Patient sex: M
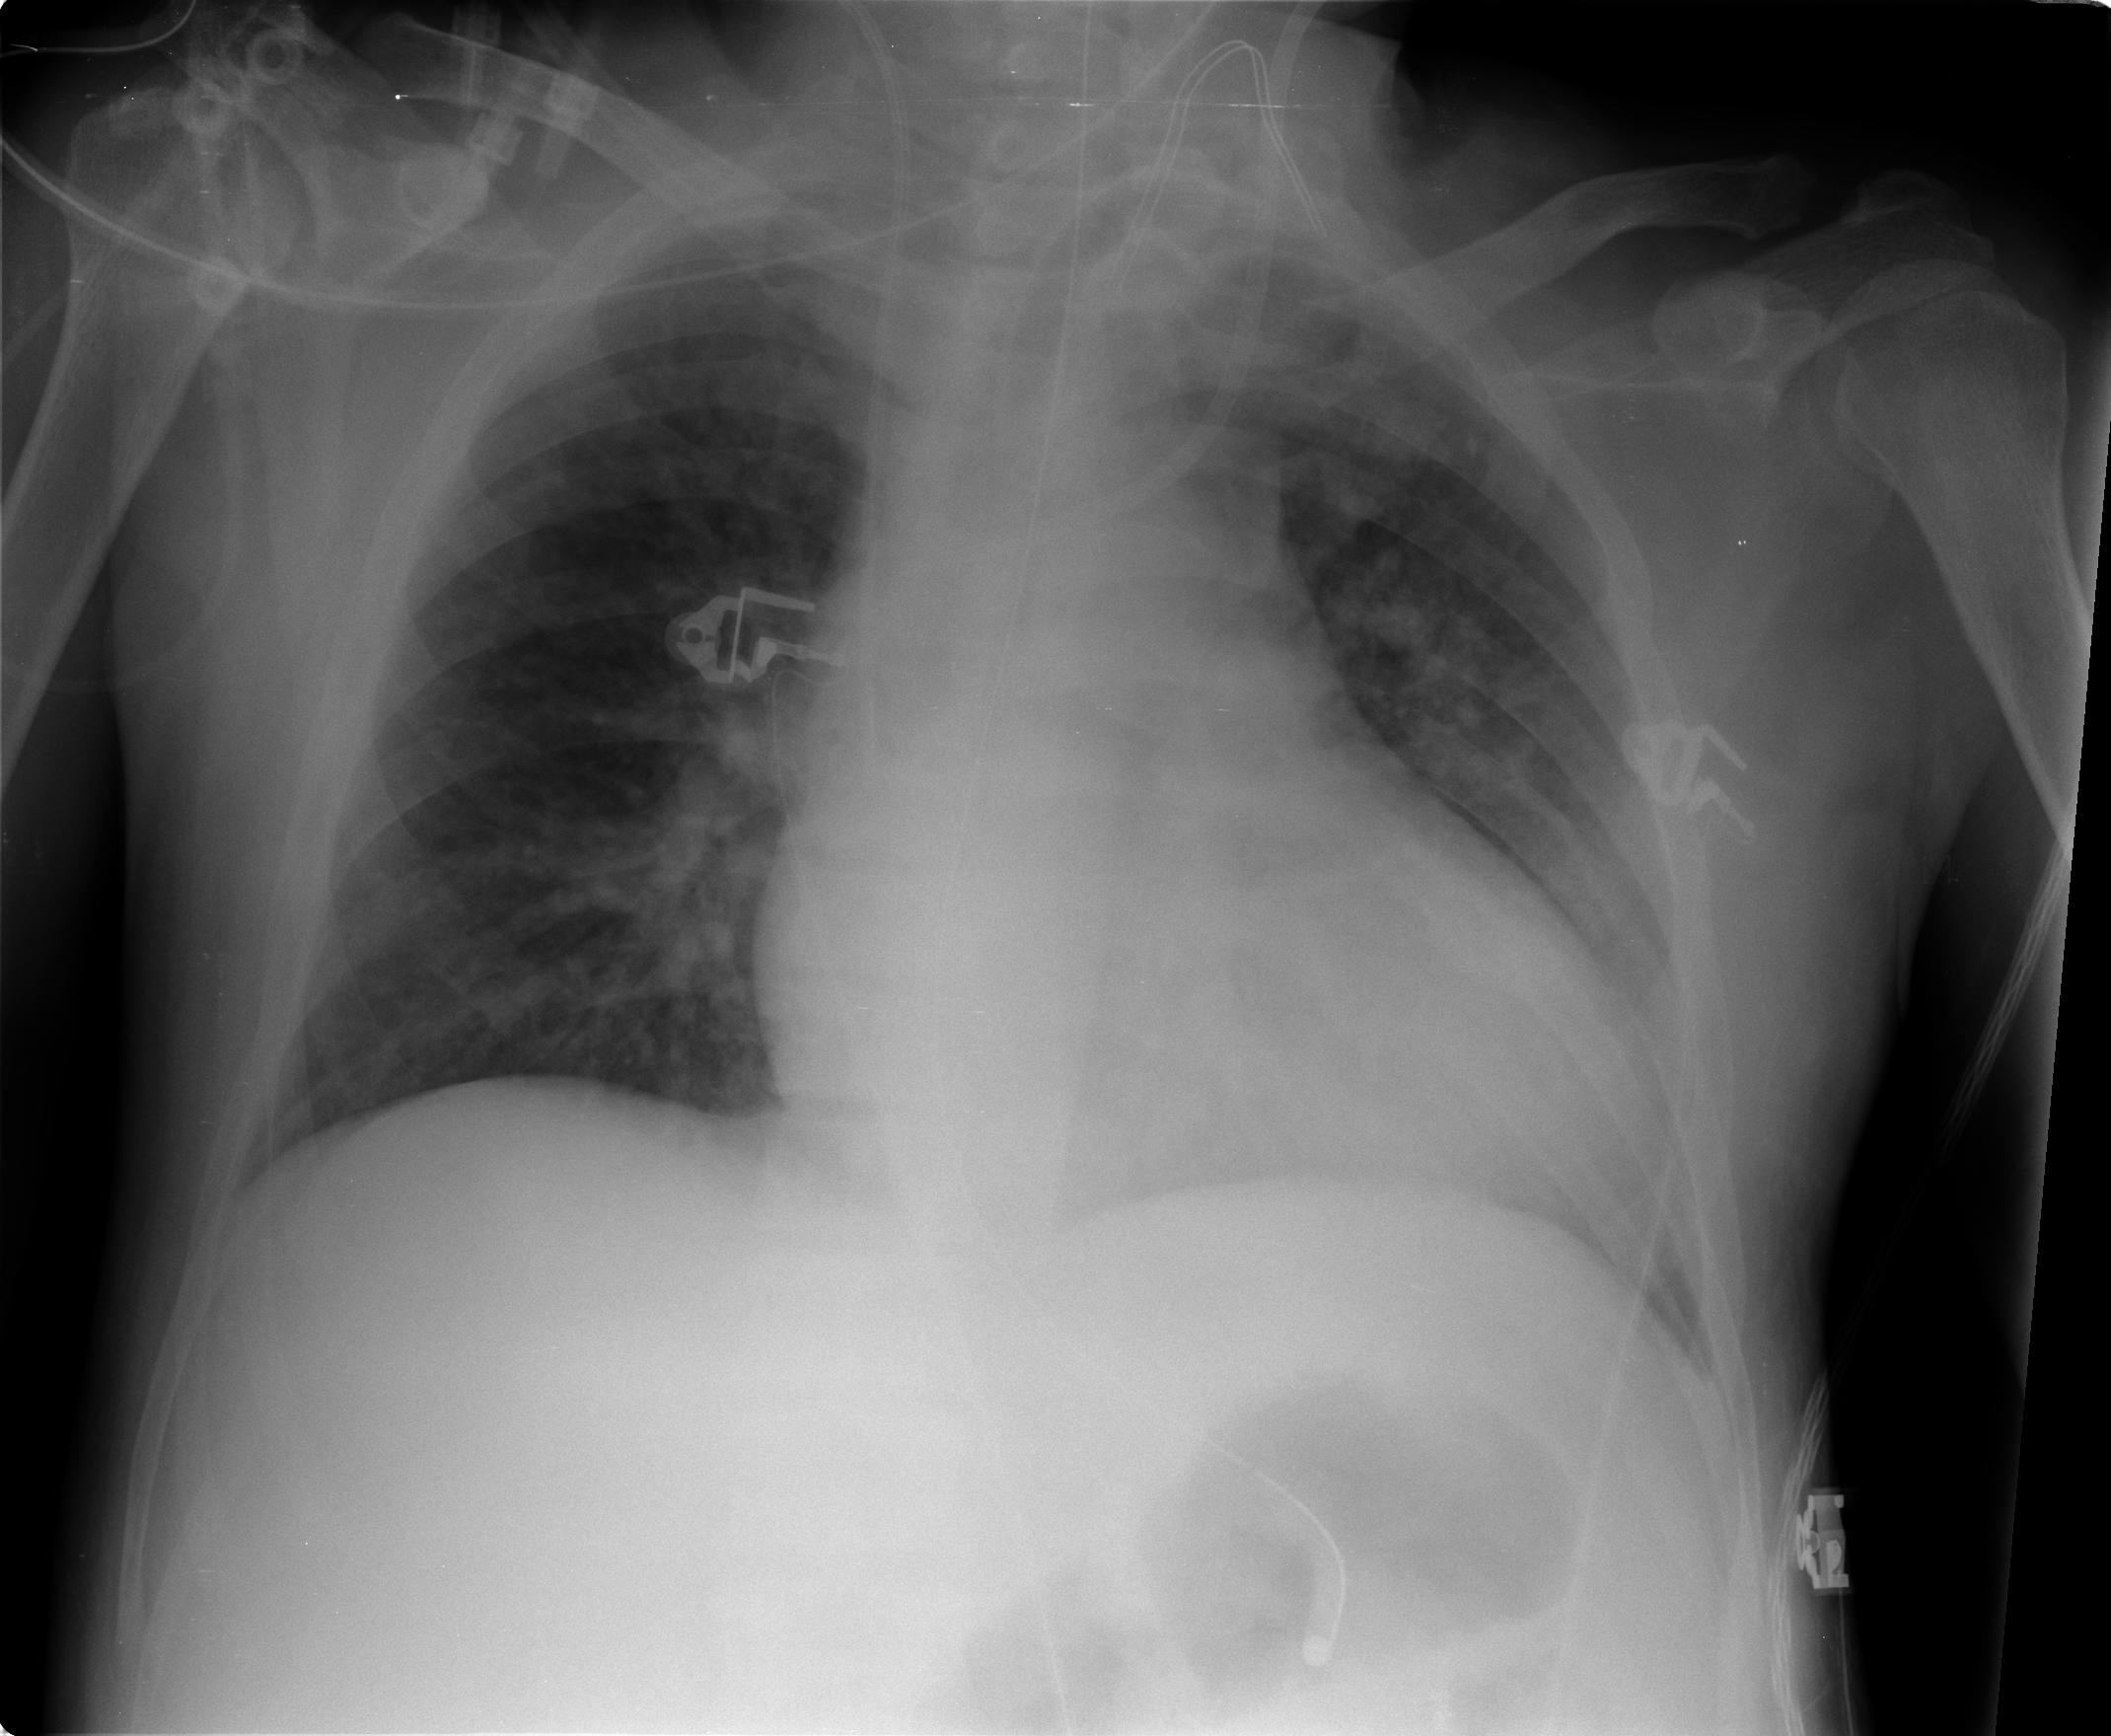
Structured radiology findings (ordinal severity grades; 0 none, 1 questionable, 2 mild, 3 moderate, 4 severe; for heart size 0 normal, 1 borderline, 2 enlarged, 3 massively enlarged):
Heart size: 1
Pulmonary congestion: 1
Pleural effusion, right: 0
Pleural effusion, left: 2
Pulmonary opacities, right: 1
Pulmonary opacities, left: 2
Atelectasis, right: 1
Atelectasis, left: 1